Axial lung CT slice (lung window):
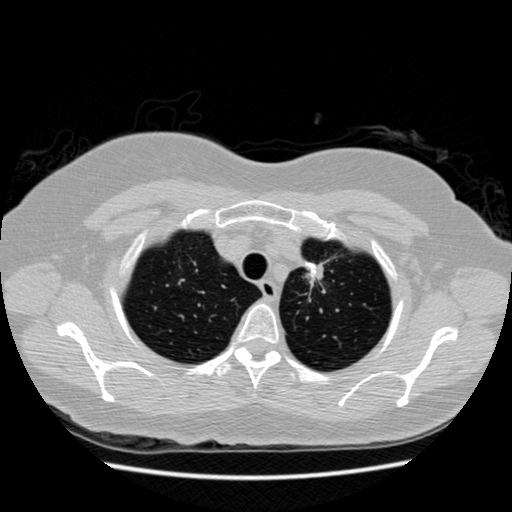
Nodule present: yes
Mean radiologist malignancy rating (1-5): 4